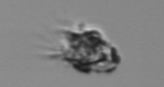
Label: Tintinnopsis